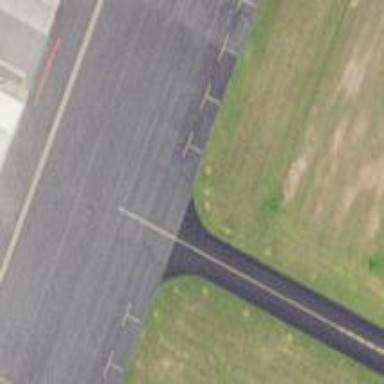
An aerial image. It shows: Asphalt taxiway in the airport.